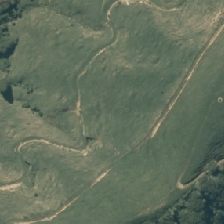
Land cover: high_producing_grassland